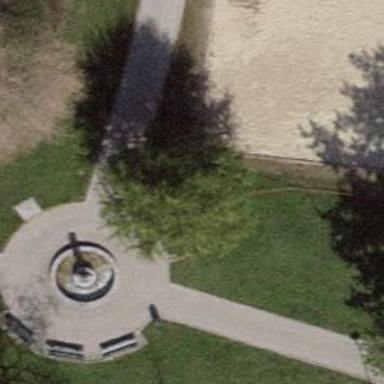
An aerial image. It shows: Bench.